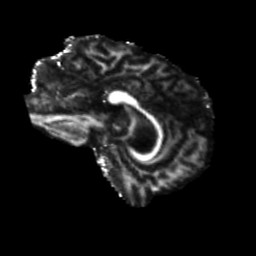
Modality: FA
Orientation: sagittal
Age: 74
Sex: female
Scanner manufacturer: siemens
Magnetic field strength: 3 T
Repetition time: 5.25 s
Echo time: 0.08 s